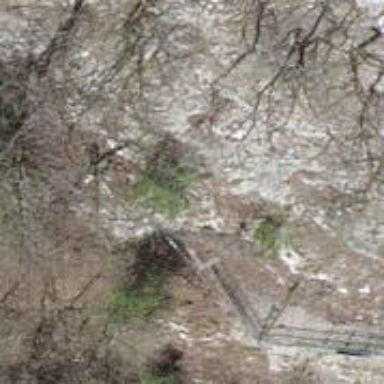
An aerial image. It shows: Path that goes through tunnel.